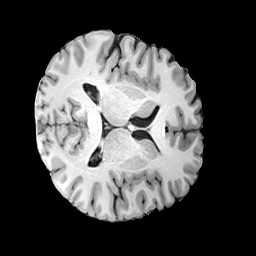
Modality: T1w
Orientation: axial
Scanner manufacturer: siemens
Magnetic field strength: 3 T
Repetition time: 2 s
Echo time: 0.0024 s